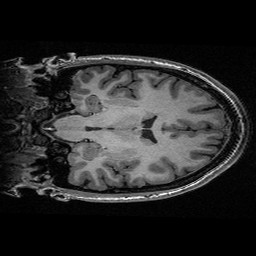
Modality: T1w
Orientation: coronal
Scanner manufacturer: ge
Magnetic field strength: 3 T
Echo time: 0.00318 s